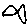
Label: fish